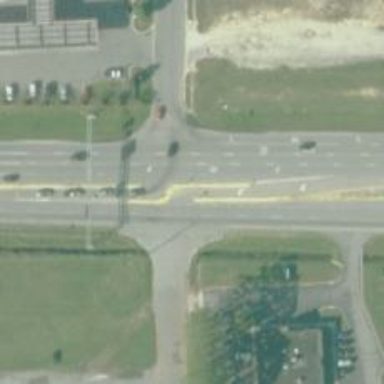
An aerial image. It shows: Trunk link highway.